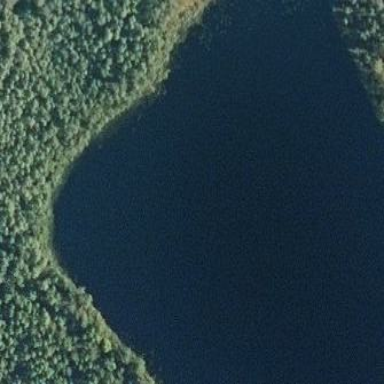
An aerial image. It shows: Pond with natural water.